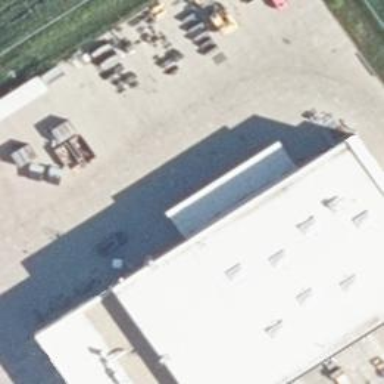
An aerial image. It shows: View of roof of building.